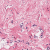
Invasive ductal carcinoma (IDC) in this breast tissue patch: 0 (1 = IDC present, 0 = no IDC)